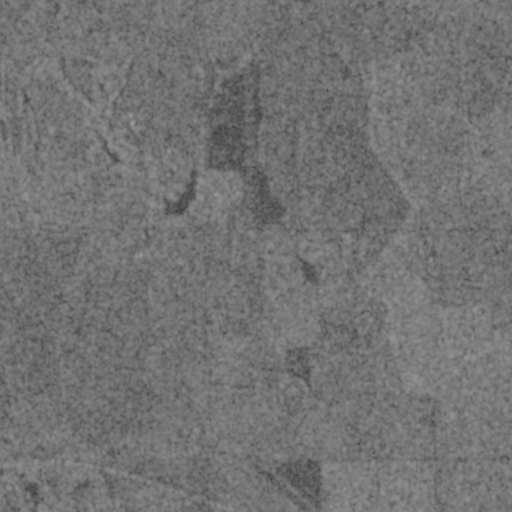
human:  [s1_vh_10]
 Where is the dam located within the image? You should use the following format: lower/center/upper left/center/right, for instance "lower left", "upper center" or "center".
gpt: The dam is located in the center left of the image.
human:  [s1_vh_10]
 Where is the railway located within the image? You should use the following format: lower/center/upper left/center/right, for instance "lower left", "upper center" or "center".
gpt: The railway is located in the lower of the image.
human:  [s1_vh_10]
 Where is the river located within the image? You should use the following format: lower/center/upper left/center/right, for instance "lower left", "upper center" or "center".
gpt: The river is located in the lower left of the image.
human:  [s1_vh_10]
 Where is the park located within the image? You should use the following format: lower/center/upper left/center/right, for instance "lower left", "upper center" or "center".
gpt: There is no park in the image.

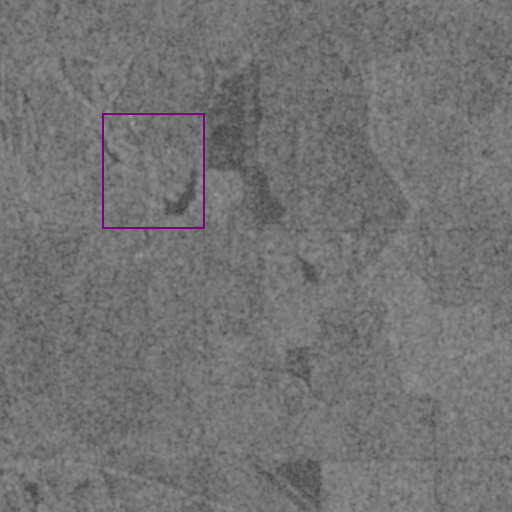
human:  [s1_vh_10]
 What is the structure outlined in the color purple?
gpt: The structure outlined in purple is a park.
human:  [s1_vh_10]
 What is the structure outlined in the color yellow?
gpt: There is no yellow outline.